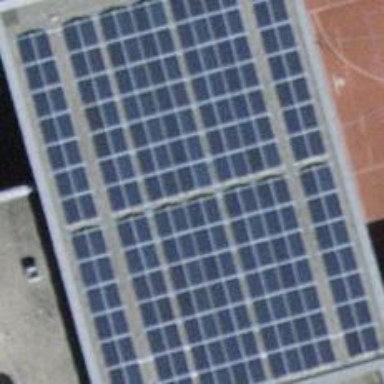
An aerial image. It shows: Small solar photovoltaic panel generator on the roof of building.